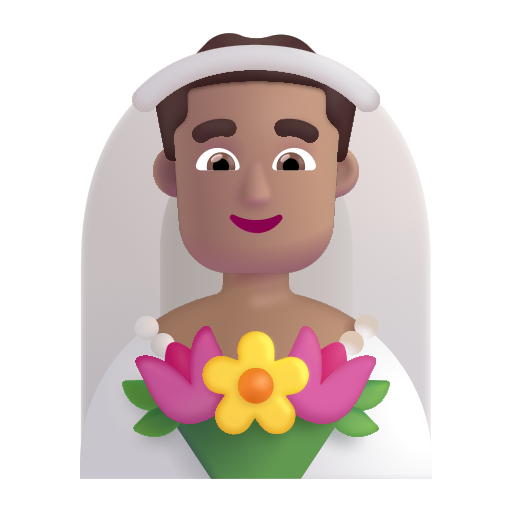
man with veil color